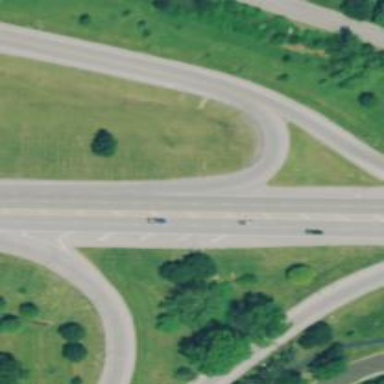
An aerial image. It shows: Trunk link highway.